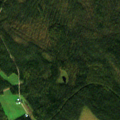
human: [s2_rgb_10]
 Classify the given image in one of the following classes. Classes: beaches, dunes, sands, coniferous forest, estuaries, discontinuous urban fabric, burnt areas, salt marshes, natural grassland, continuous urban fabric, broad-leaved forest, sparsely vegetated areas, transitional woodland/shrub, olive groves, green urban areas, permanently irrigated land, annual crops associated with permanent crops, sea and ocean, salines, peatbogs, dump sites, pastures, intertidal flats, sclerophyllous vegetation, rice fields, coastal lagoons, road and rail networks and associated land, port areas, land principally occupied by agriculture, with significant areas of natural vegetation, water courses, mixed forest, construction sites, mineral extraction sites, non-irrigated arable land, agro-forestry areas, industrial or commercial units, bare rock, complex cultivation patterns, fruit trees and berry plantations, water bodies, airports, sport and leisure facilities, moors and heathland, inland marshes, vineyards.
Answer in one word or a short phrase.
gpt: coniferous forest, mixed forest